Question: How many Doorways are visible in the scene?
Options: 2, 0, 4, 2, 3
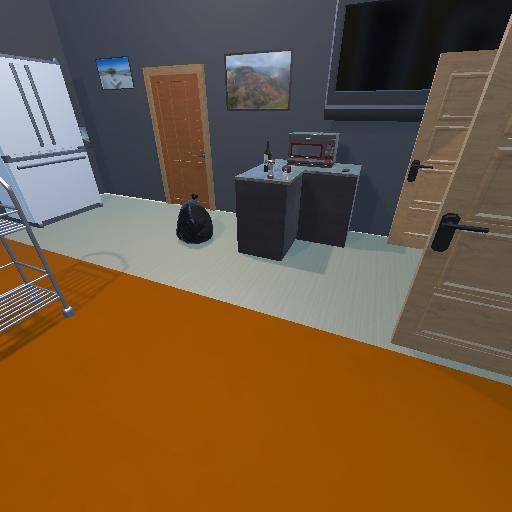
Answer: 2